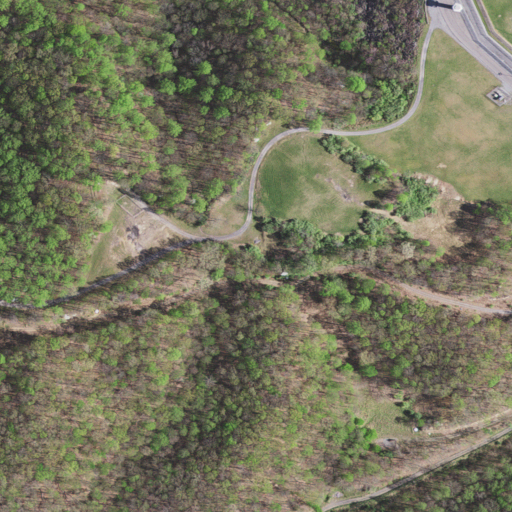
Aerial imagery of ridge(s) in Virginia named Fork Ridge containing deciduous forest, pasture, medium intensity development, open development, and low intensity development